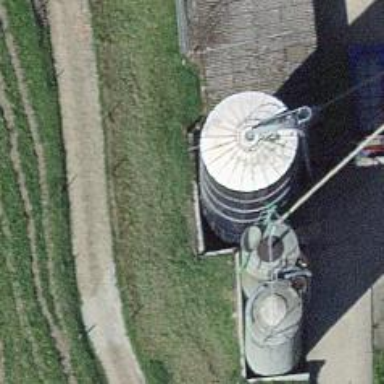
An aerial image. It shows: Silo.